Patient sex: M
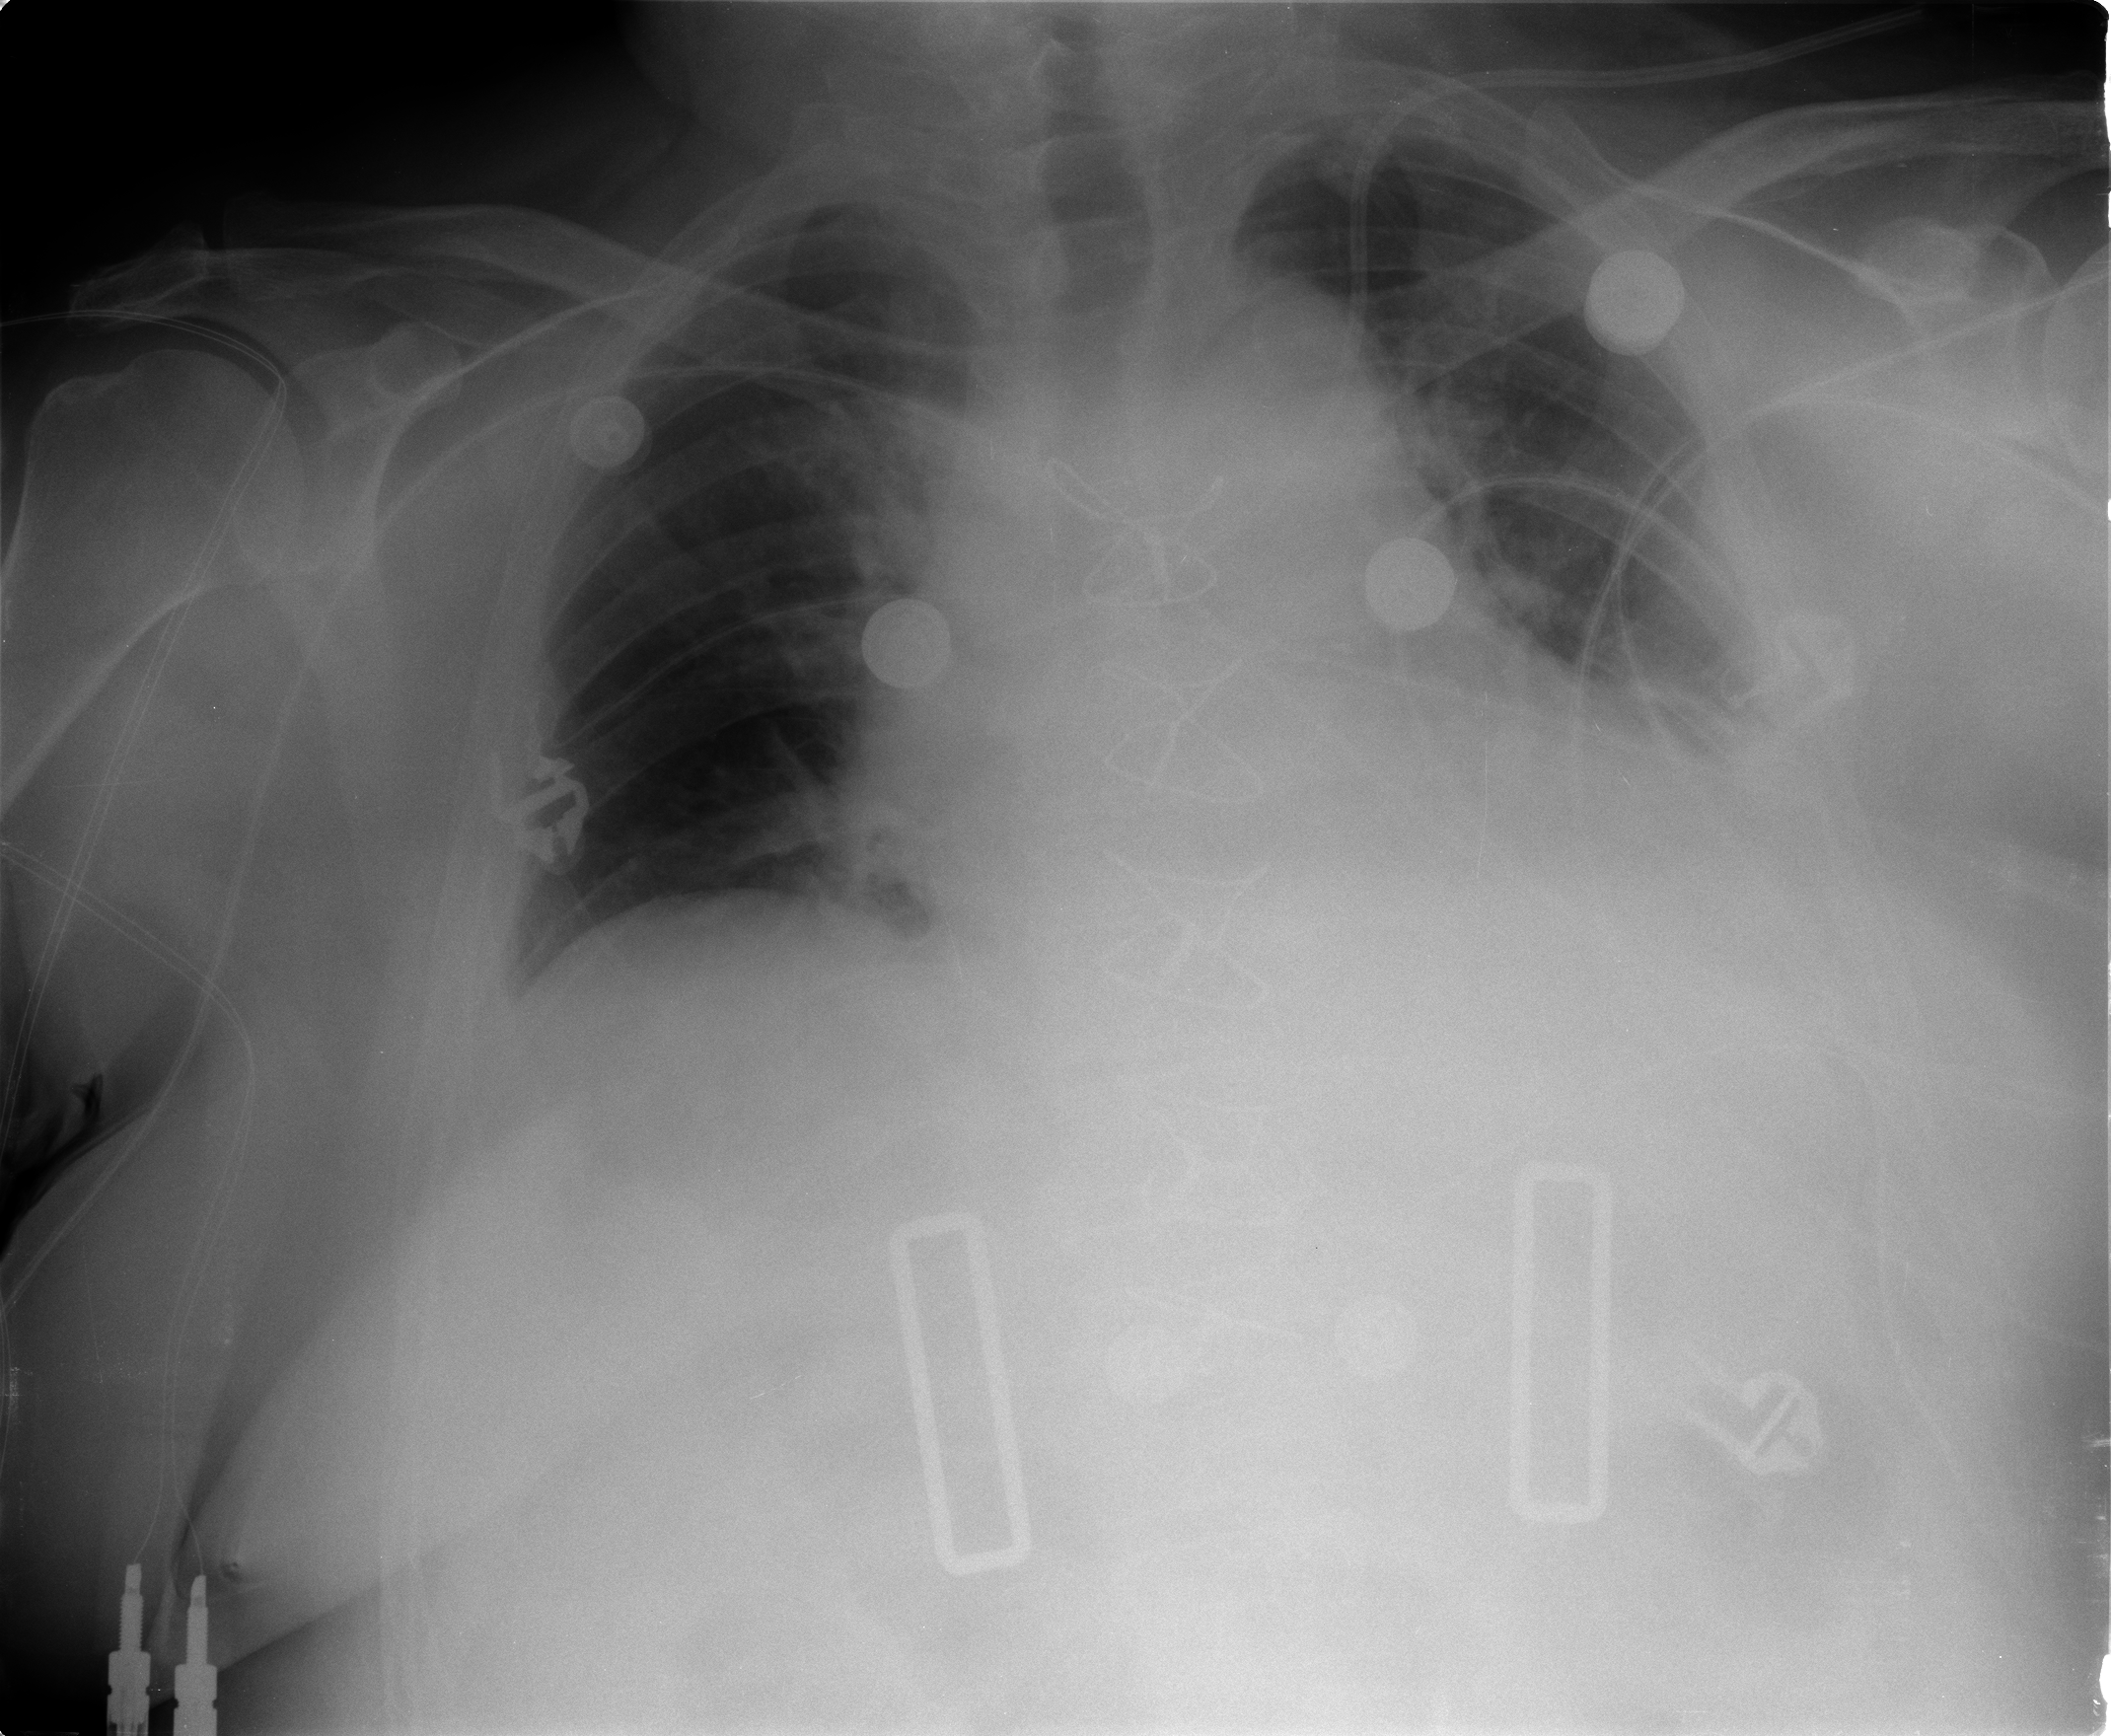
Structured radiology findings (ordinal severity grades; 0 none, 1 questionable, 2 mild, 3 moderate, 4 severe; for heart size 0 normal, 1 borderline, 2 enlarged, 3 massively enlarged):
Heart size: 2
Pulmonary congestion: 2
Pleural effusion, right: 2
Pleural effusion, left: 2
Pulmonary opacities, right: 0
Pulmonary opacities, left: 1
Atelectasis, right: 2
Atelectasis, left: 2